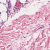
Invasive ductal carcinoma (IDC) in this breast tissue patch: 0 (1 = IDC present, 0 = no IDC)